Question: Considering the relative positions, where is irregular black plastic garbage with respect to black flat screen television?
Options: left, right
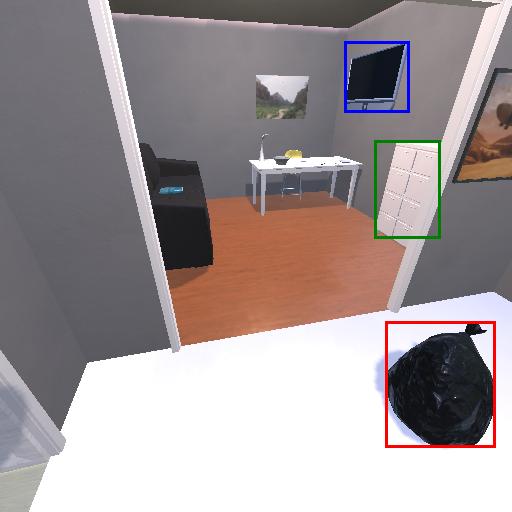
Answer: left